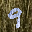
Label: 9